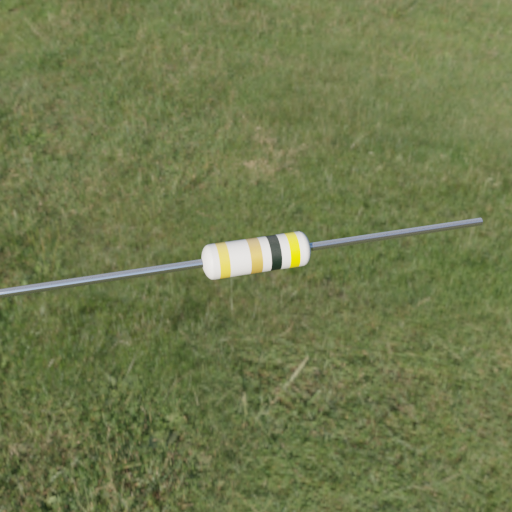
Resistor colour bands (in order): gold, gold, black, yellow